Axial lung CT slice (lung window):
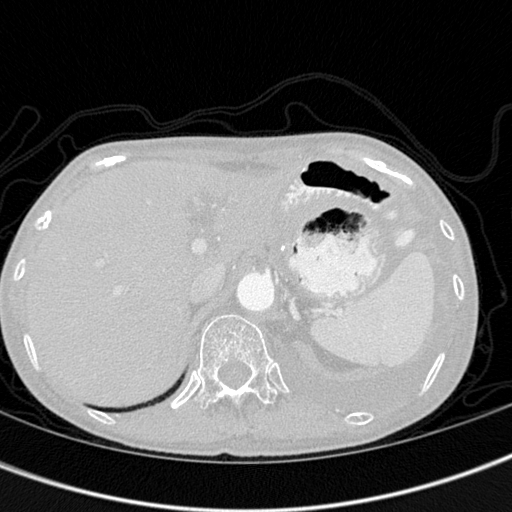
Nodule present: no